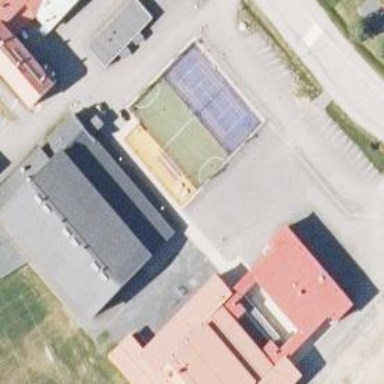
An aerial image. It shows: Basketball court with asphalt surface.